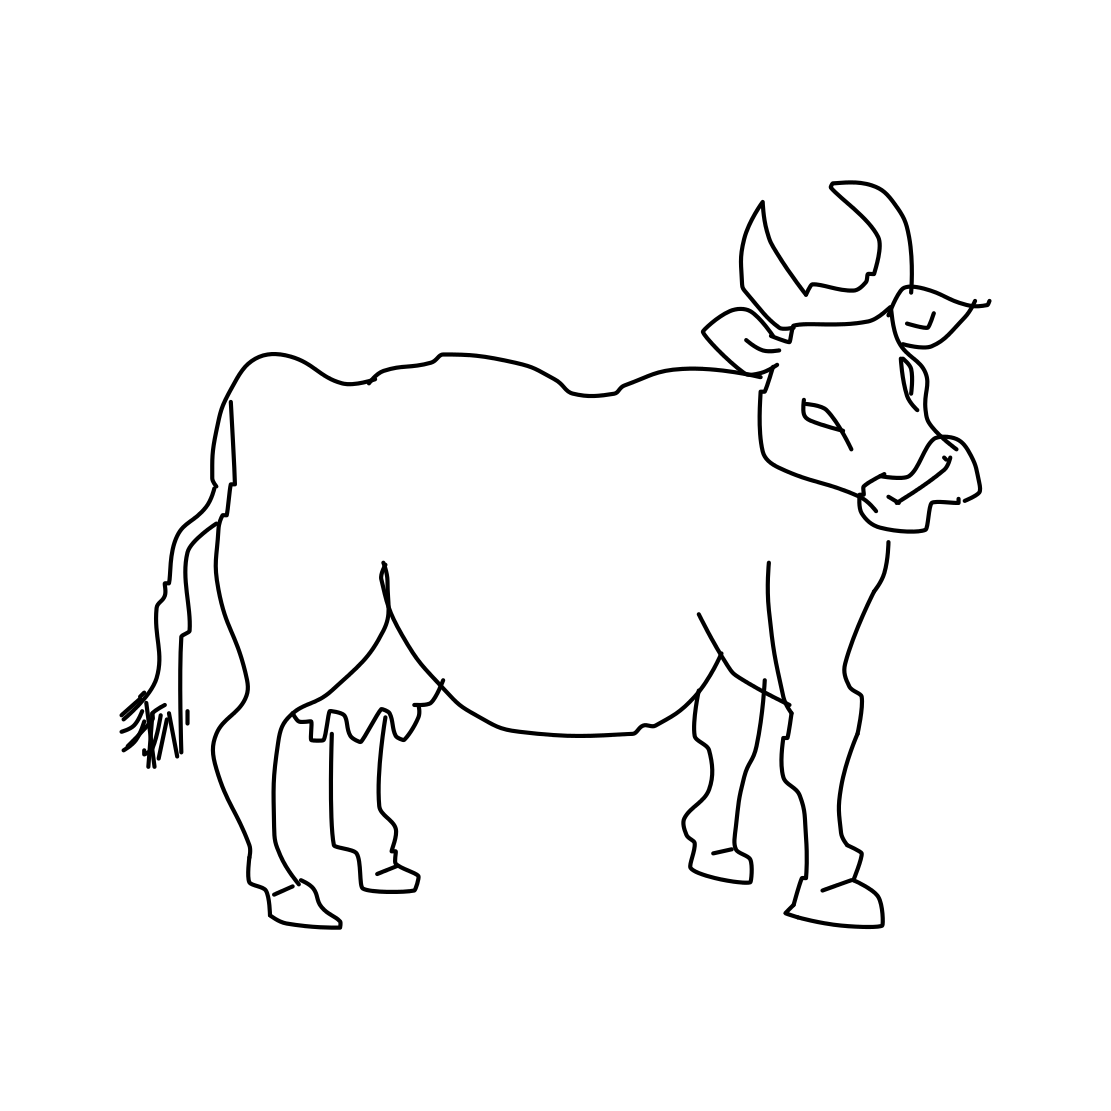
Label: cow